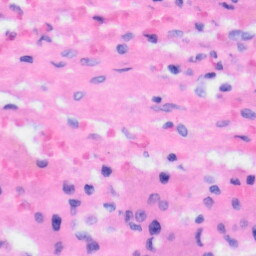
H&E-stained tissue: Liver